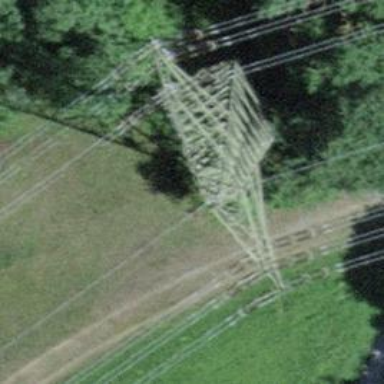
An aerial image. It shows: Towering power structure.